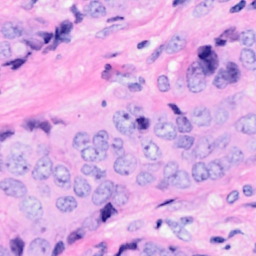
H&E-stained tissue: Breast